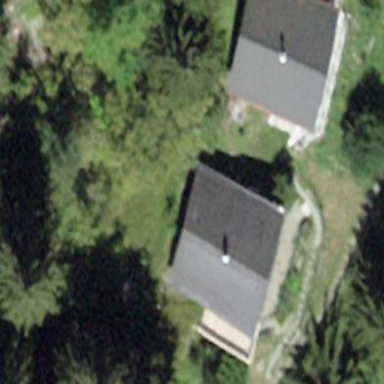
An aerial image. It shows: Detached building.